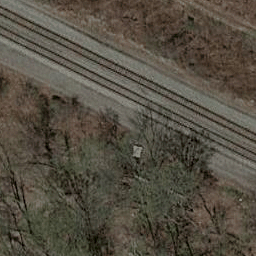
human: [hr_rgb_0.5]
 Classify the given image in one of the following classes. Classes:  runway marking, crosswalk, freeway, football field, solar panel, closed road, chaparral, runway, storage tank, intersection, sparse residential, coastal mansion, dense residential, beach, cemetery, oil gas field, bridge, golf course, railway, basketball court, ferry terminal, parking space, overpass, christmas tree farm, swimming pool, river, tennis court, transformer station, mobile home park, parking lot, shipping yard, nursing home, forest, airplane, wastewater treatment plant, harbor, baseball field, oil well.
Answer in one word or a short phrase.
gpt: railway